Interaction volume radius: 10 \u00c5
Interaction volume height: 10 \u00c5
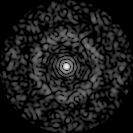
Disorder parameter: 0.8189